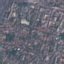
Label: Residential